Question:
I'm trying to achieve the picture above on the Target Time section....
All I have is as below... But the placement is not right when I resize my browser, and I don't know how to add the peak time picture above the checkboxes. Anyone can help ?
'''
<div class="row-fluid">
<label style="float:left; margin-right:14px;">Target Time</label>
<div style="float:left; display:block;">
<label class="checkbox inline">
<input type="checkbox" value="7am-11:59am" name="target_time[]" />7am-11:59am</label>
<label class="checkbox inline">
<input type="checkbox" value="12pm-5:59pm" name="target_time[]" />12pm-5:59pm</label>
<label class="checkbox inline">
<input type="checkbox" value="6pm-9:59pm" name="target_time[]" />6pm-9:59pm</label>
</div>
<div style="position:relative; display:block;">
<div style="float: left; border-right: 1px solid #aaa; height: 5em;"></div>
<label class="checkbox inline">
<input type="checkbox" value="10:00pm-2:00am" name="target_time[]" />10:00pm-2:00am</label>
<label class="checkbox inline">
<input type="checkbox" value="2:01am-6:59am" name="target_time[]" />2:01am-6:59am</label>
</div>
</div>
'''
Jsfiddle DEMO: <URL>
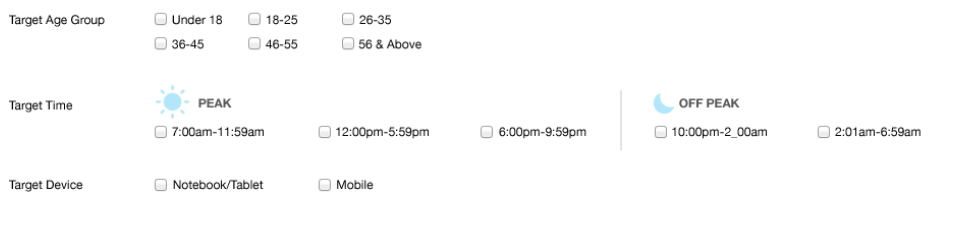
Answer: Do you want this kind of structure.if yes then check the following structure for you check boxes
'''
<div style="float:left;">
<img src='http://forums.animesuki.com/images/as.global/icons/icon7.gif'><br>
<label class="checkbox inline">
<input type="checkbox" value="7am-11:59am" name="target_time[]"/>7am-11:59am
</label>
</div>
'''
<URL>
Is this what you expect -->
<URL>